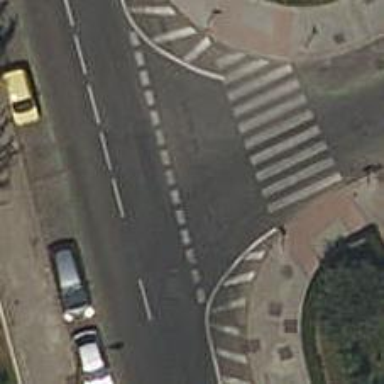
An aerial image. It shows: Road with "give way" sign.